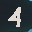
Label: 4